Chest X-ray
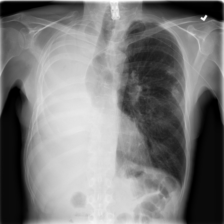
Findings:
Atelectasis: negative
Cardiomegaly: negative
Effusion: negative
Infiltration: negative
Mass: negative
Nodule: negative
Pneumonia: negative
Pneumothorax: negative
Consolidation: negative
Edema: negative
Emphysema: negative
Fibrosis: negative
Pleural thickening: negative
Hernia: negative